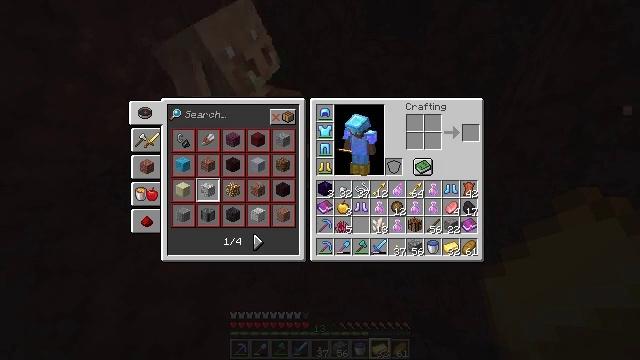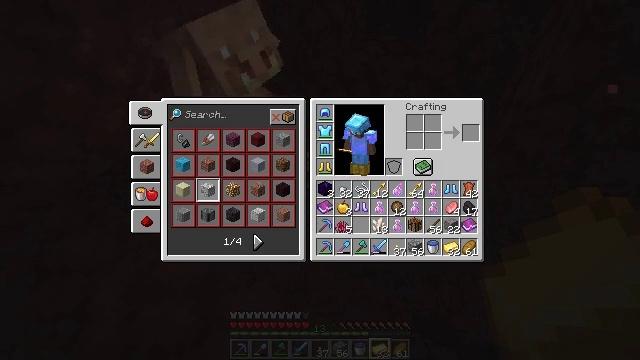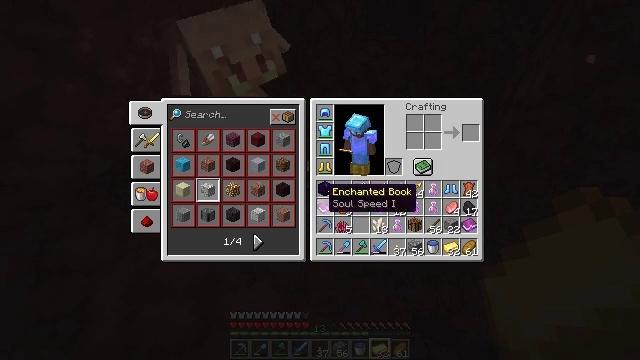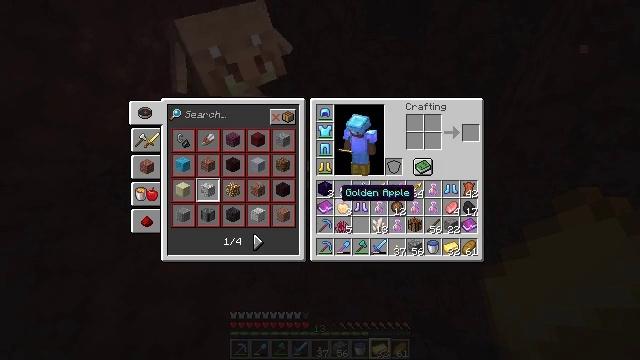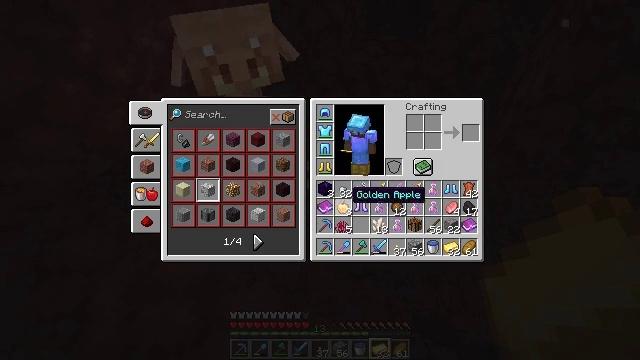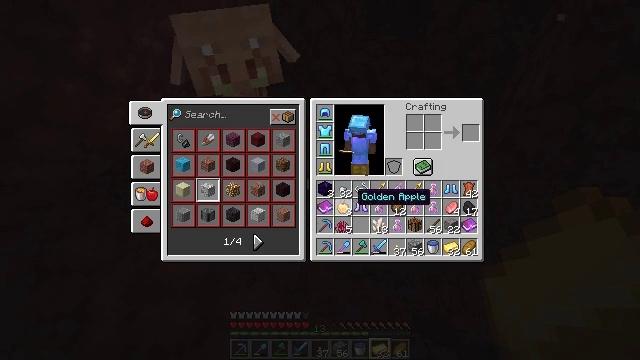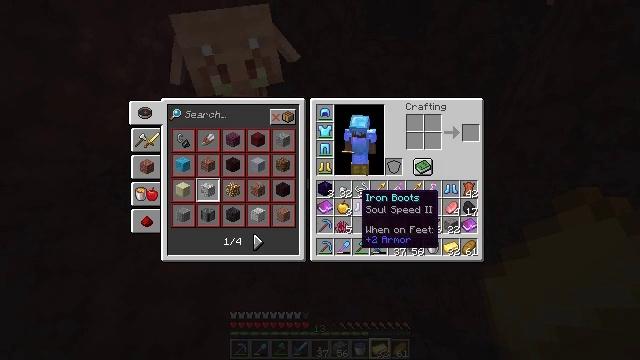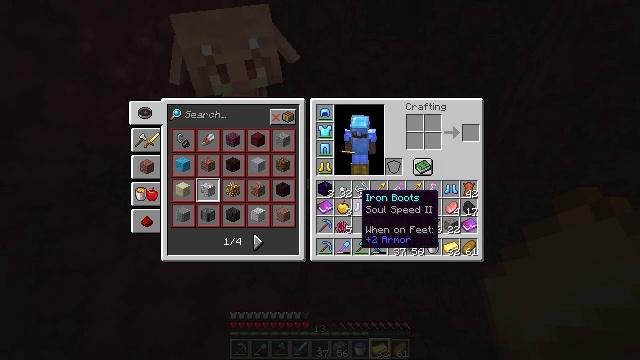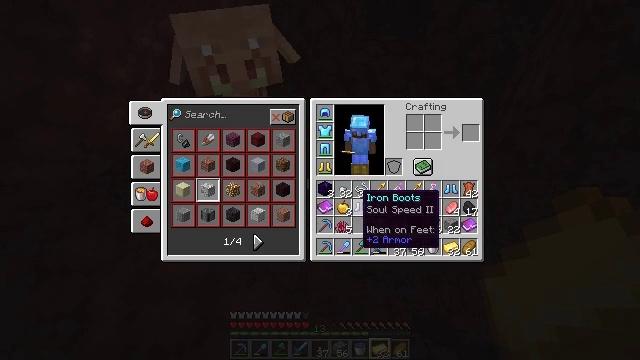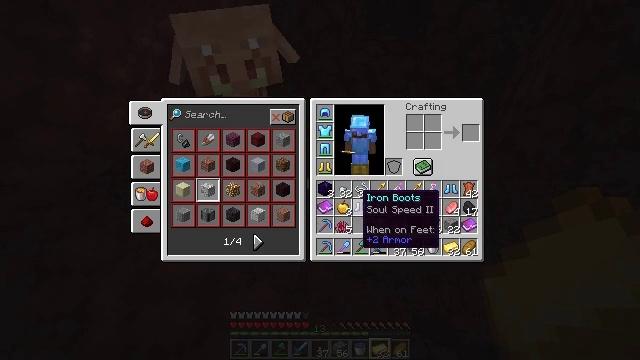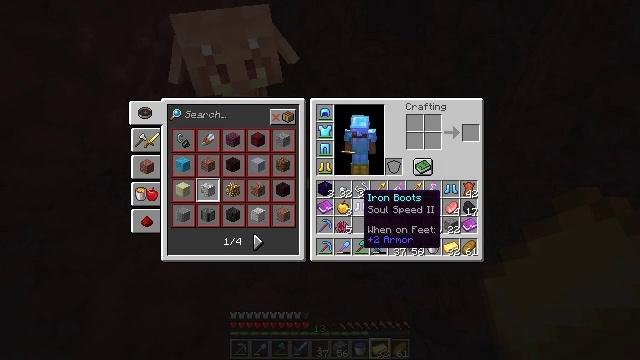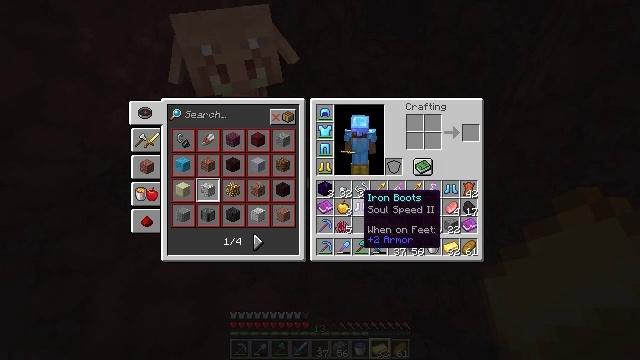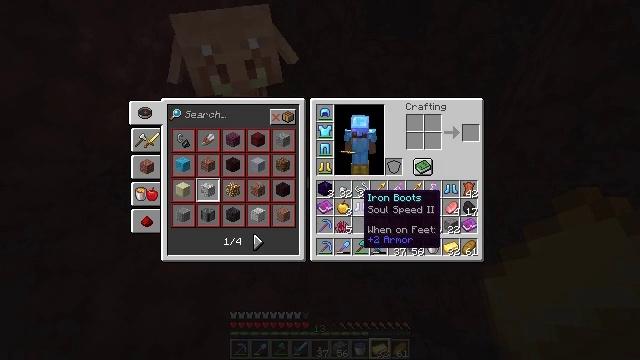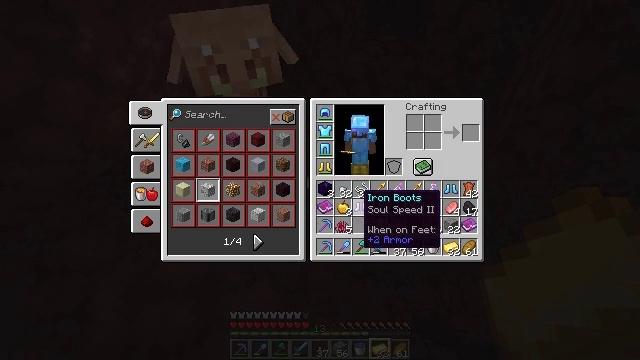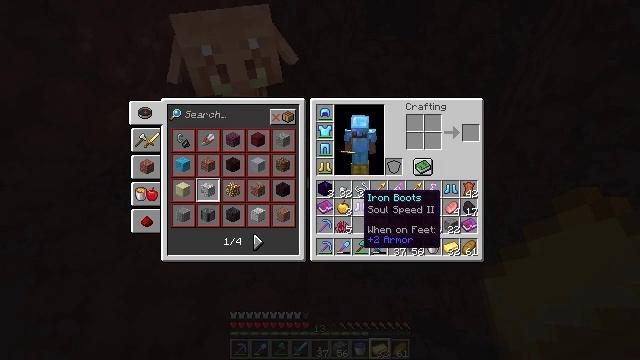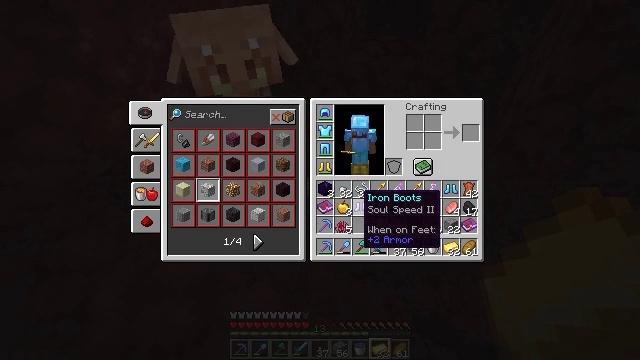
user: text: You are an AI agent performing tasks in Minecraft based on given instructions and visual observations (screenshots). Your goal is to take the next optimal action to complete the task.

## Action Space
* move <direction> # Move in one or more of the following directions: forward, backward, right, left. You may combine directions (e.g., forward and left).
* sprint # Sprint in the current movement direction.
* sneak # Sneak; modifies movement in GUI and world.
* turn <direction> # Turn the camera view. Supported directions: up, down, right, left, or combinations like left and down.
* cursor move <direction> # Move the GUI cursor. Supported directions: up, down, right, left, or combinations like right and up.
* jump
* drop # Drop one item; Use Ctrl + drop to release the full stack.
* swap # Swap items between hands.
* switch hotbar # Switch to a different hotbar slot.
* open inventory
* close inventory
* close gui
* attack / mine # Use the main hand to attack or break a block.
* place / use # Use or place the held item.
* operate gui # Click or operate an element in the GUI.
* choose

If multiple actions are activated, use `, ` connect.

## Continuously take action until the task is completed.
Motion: motion action
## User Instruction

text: Remove a gold ingot from the inventory.
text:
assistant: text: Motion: cursor move right
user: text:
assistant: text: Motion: cursor move right
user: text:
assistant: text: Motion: cursor move right
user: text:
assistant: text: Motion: cursor move right
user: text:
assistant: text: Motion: no_op
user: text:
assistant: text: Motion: no_op
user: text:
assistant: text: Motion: no_op
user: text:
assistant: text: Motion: no_op
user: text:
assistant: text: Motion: no_op
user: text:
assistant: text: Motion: no_op
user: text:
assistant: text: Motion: no_op
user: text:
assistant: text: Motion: no_op
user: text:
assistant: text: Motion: no_op
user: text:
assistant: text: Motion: no_op
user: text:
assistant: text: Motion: no_op
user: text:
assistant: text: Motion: no_op
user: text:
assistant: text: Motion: no_op
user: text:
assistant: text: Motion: no_op
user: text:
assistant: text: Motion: no_op
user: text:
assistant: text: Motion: no_op
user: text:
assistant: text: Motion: no_op
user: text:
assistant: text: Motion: no_op
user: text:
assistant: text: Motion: no_op
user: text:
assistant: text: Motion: no_op
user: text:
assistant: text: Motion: no_op
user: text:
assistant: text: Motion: no_op
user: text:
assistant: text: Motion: no_op
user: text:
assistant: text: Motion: no_op
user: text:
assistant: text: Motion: no_op
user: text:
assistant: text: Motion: no_op